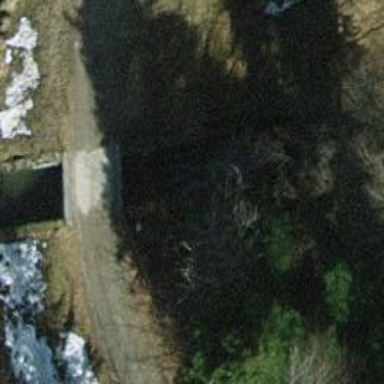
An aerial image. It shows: There is tunnel.